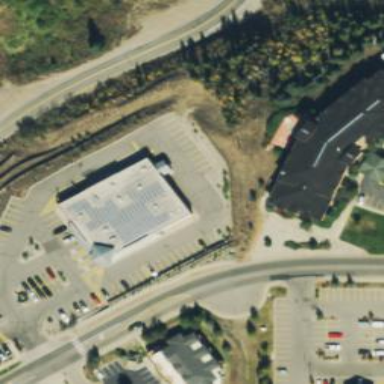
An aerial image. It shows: Pharmacy building providing healthcare services.